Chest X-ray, AP view. Patient: 11 years old, sex M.
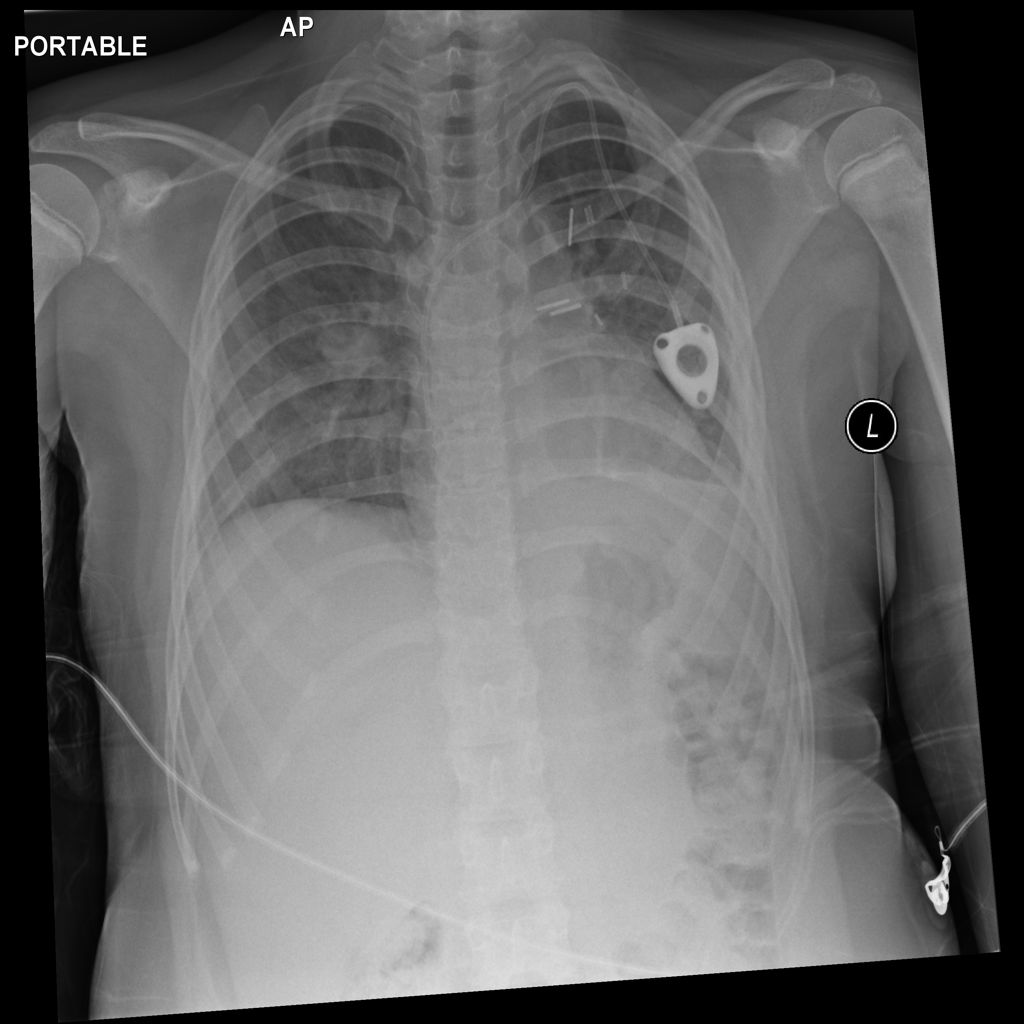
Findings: Infiltration, Mass